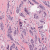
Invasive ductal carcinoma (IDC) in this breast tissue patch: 1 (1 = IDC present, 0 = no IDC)